Question: >
<URL>
I am trying to use the DDMS in android to see how much memory my app is using but I can't seem to get it to show anything readable. I press dump the HPROF file and all I get is gibberish:

This used to work, but stopped ever since I switched workspaces(old one was corrupt) in eclipse. I have tried uninstalling and reinstalling the ADT plugin, but the same thing happened. Any Ideas?
Thank you
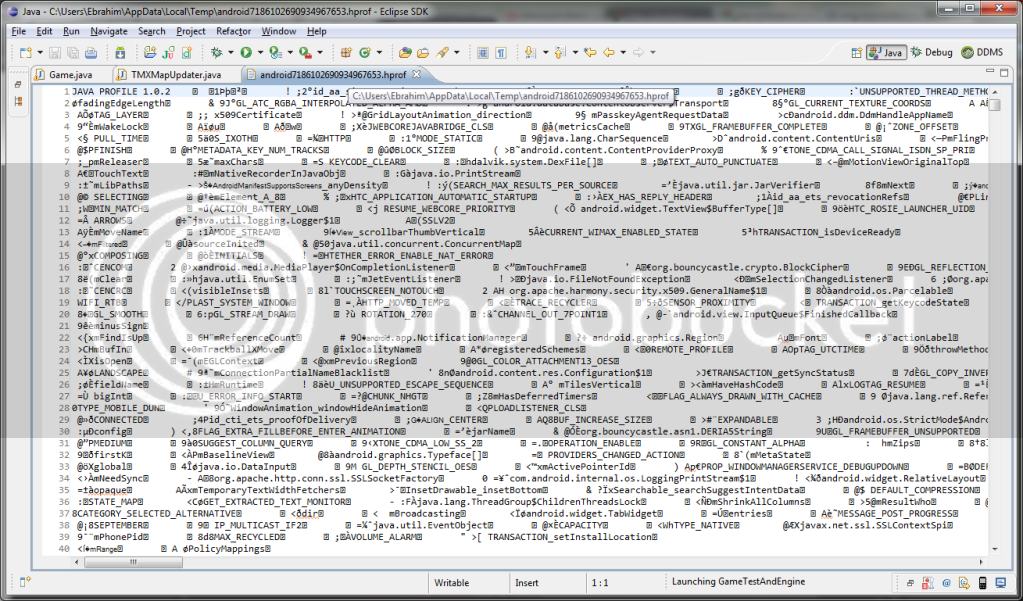
Answer: Ok so after reading this <URL> I realized that when I re-installed eclipse I forgot to re-install MAT. So now everything works as it should